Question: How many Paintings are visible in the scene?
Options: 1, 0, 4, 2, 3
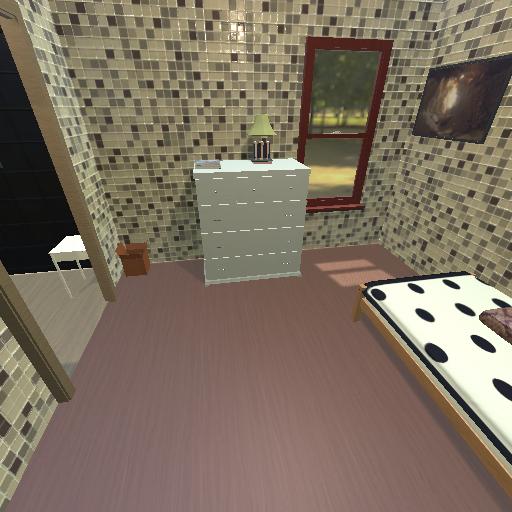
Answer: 1